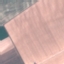
Label: AnnualCrop